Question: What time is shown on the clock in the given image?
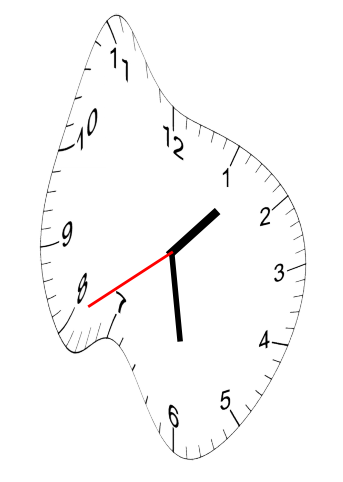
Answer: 01:28:40